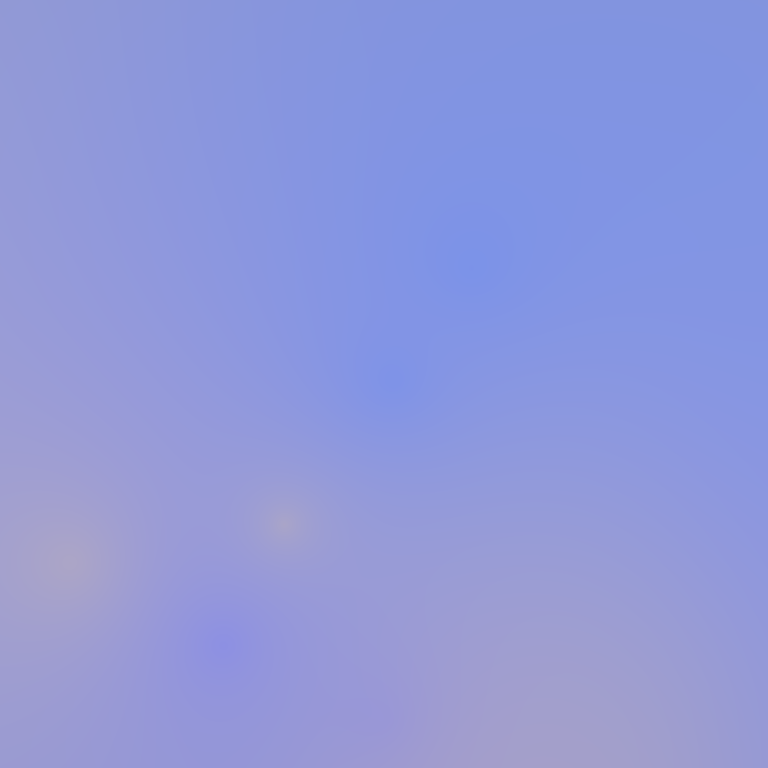
Abstract light effect, smooth gradient from soft blue to light lavender, serene atmosphere, diffuse glow, no room, no furniture, no objects.